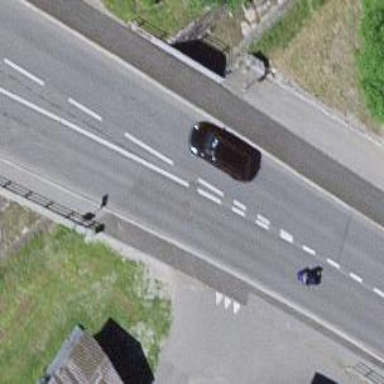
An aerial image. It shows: Asphalt road classified as primary highway.